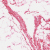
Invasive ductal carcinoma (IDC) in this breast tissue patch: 0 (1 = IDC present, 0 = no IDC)